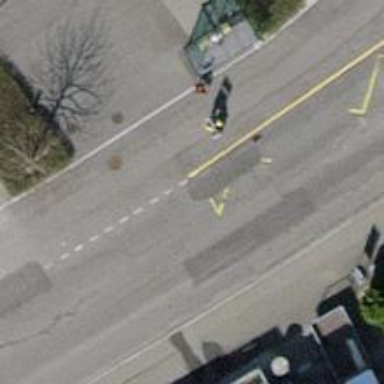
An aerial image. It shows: Bus stop with stop position for public transport.